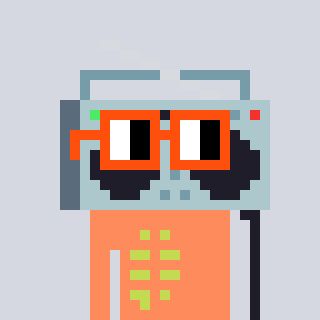
a pixel art character with square orange glasses, a boombox-shaped head and a peachy-colored body on a cool background